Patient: sex M, age 62
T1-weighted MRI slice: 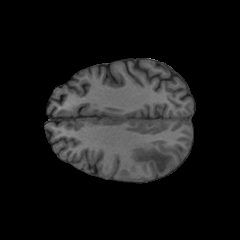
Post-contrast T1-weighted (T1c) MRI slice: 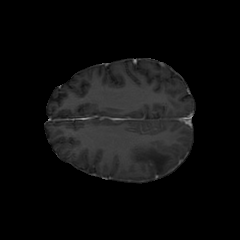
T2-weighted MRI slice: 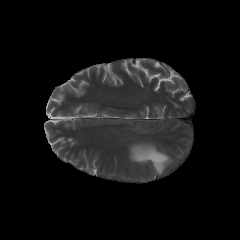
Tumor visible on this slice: yes
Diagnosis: Glioblastoma, IDH-wildtype
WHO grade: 4